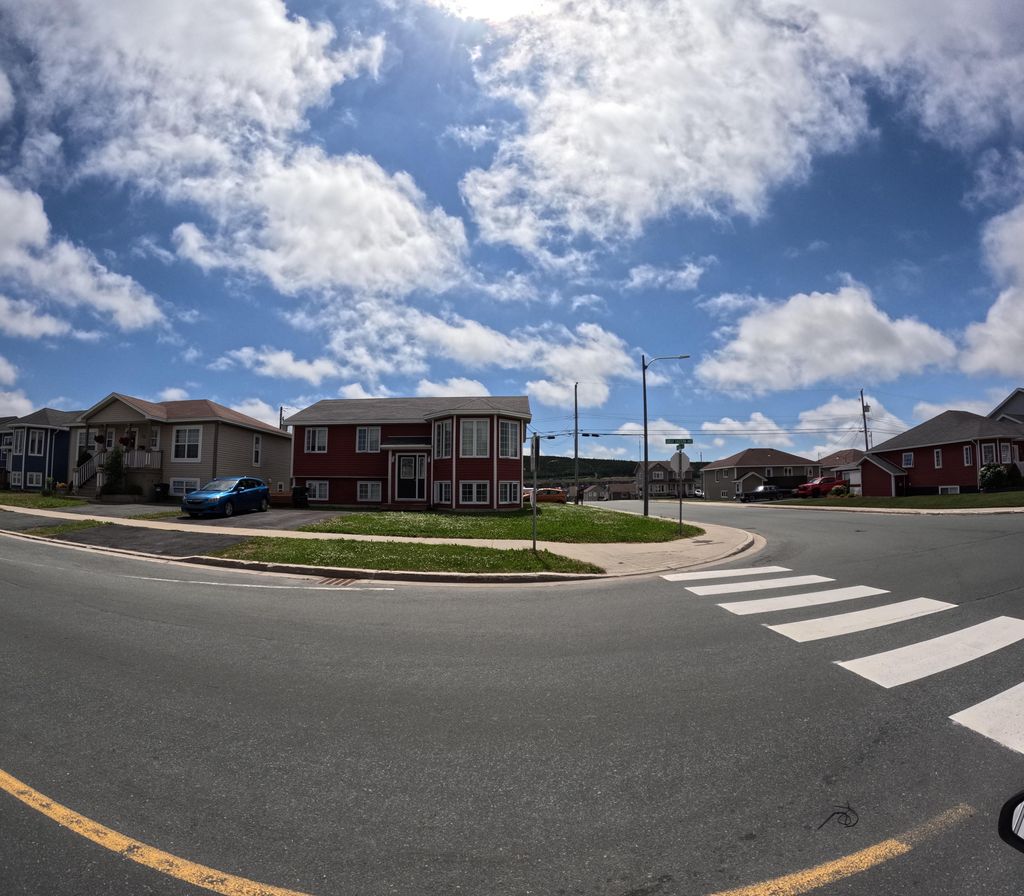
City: st_johns